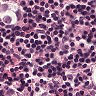
Metastatic tissue present: no